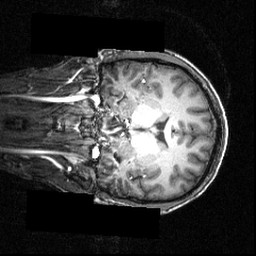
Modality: T1w
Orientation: coronal
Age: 26
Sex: male
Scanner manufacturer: siemens
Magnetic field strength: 3.951 T
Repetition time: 1.5 s
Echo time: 0.00335 s